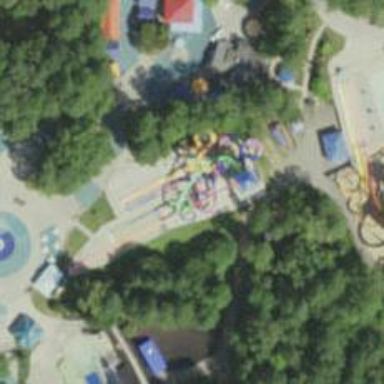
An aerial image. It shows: Water slide attraction.